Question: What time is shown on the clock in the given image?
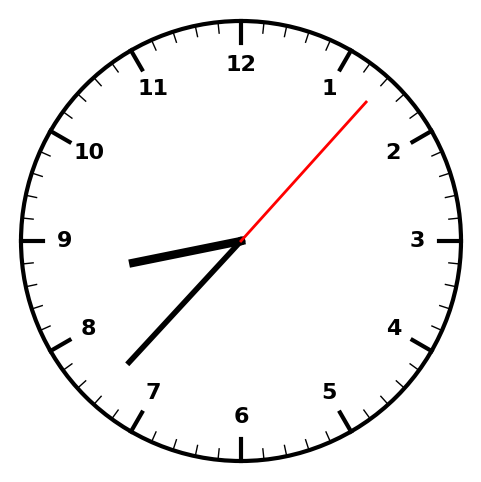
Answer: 08:37:07